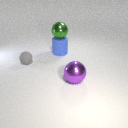
large blue rubber cylinder to the right of small gray rubber sphere